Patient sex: M
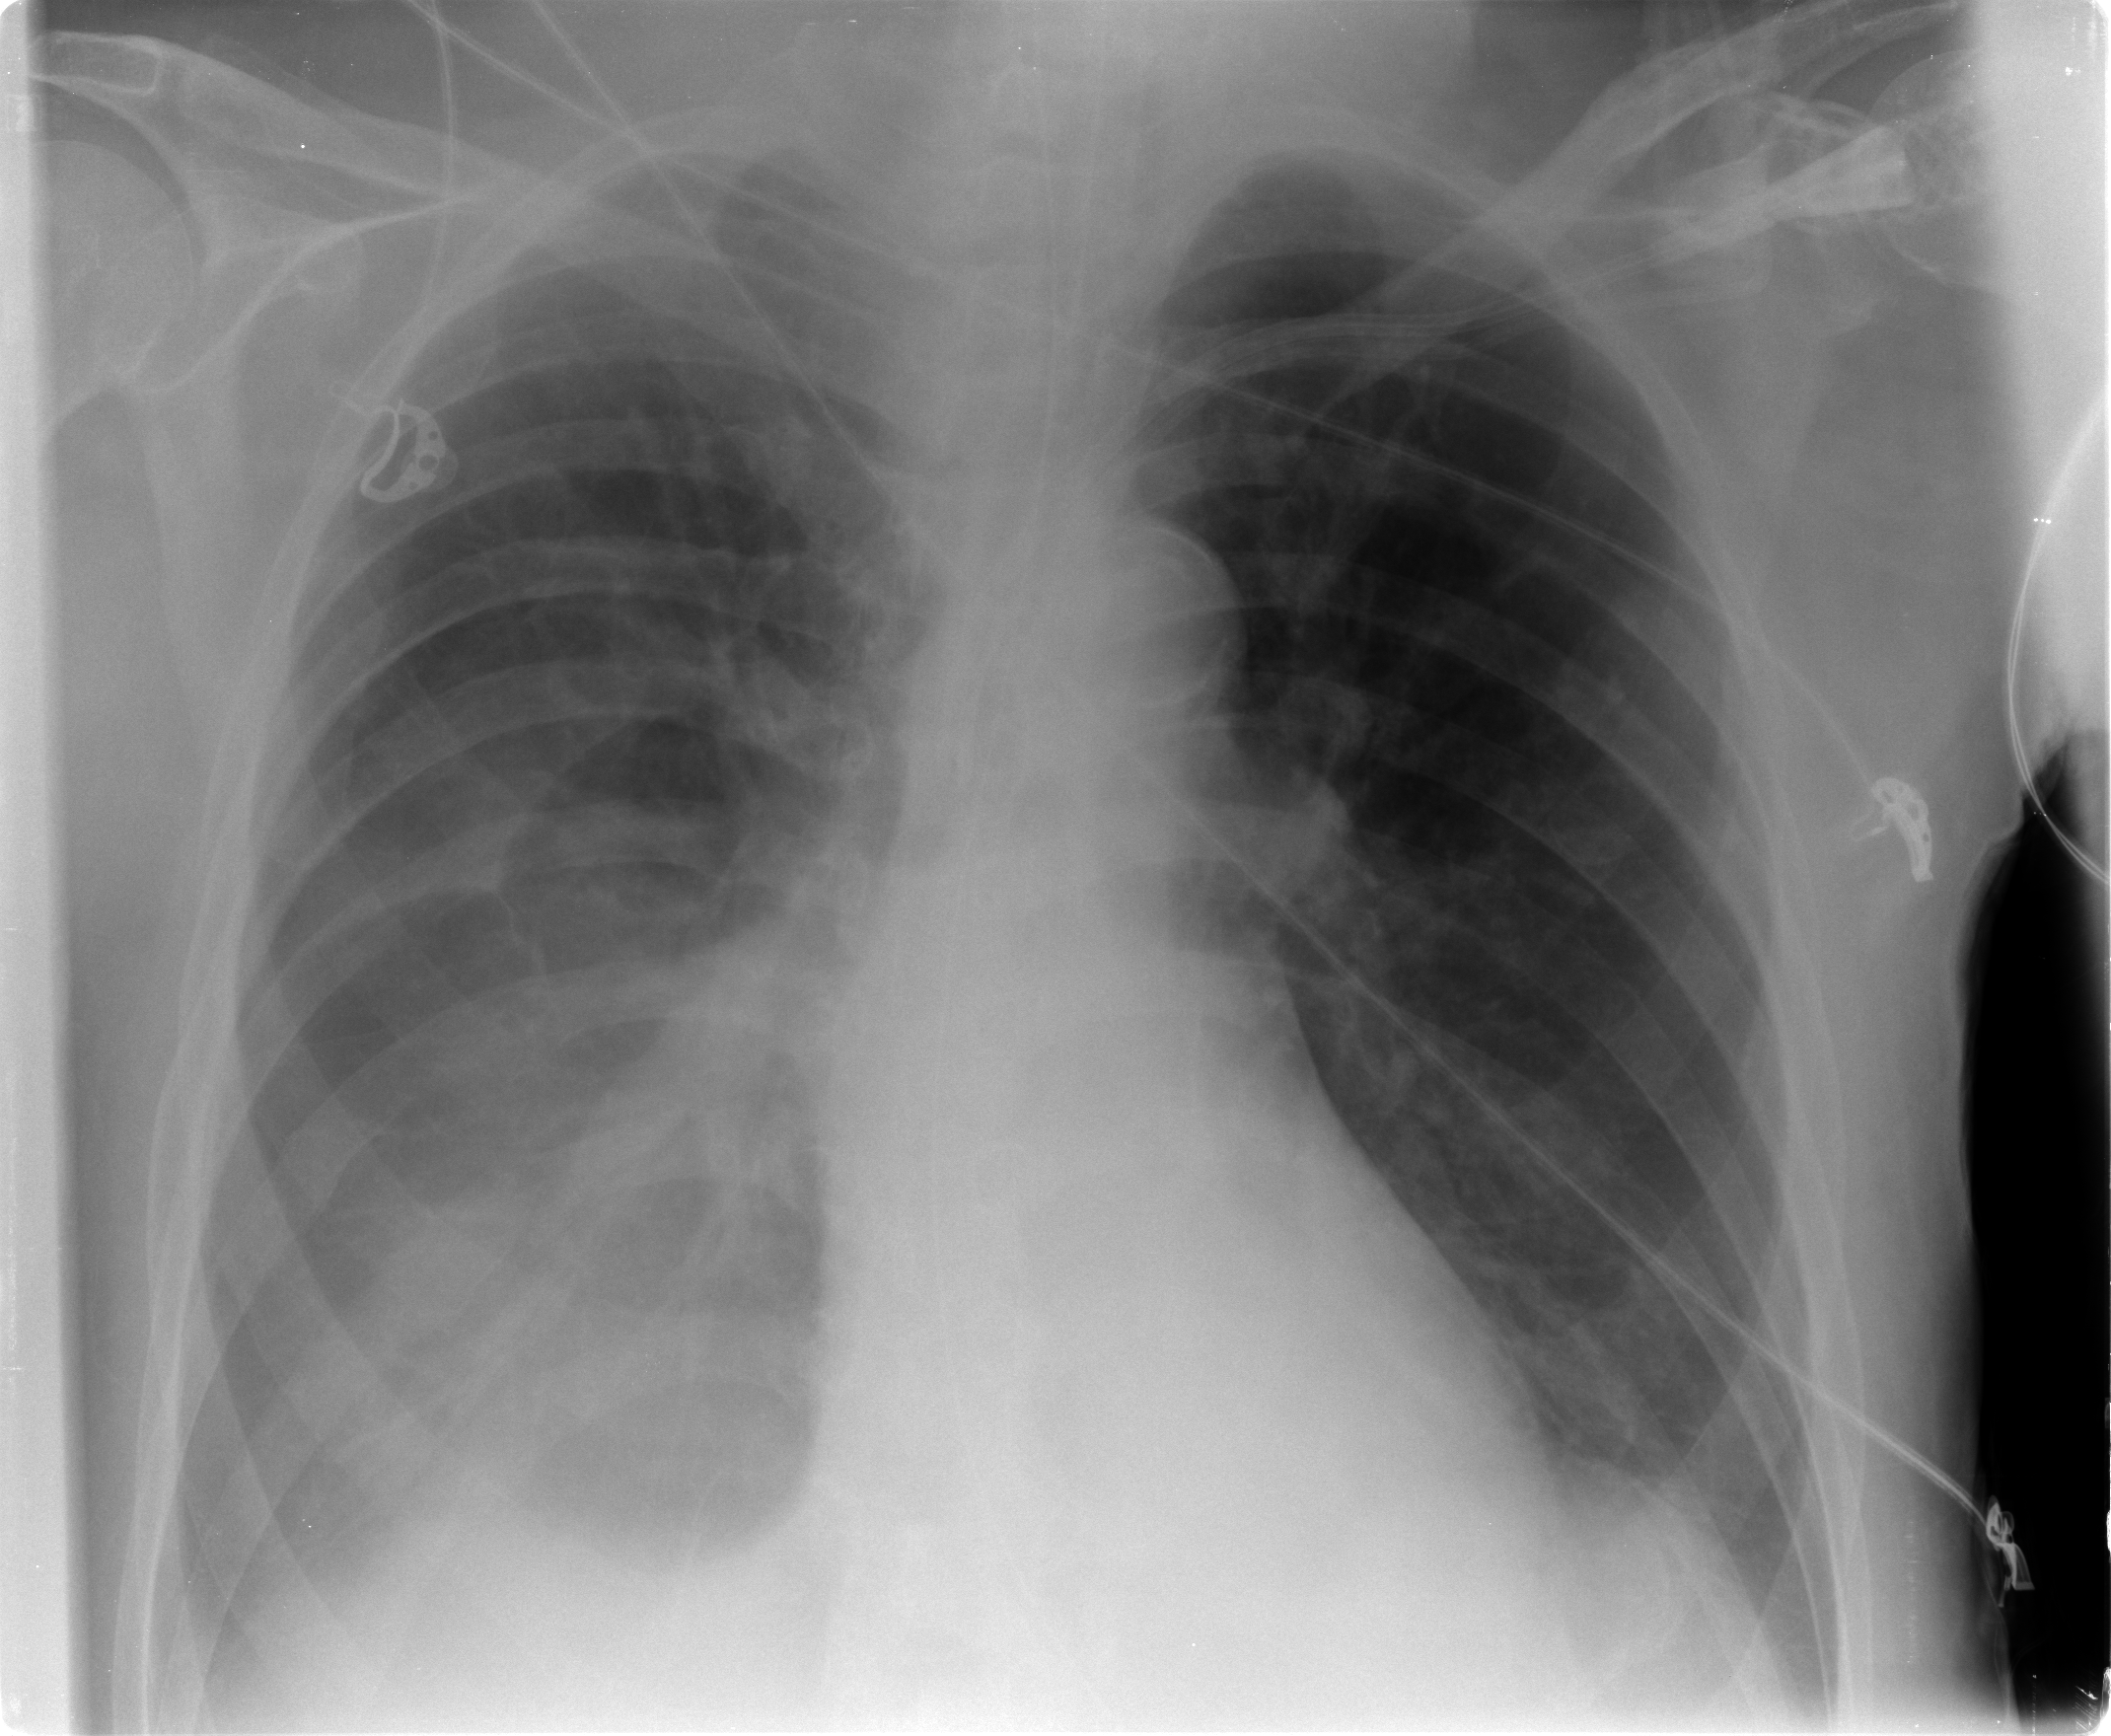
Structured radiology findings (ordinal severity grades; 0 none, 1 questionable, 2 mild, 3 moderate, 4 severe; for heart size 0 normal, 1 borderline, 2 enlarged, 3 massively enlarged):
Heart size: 2
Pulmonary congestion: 2
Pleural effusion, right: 2
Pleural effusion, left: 2
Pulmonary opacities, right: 0
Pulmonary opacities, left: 0
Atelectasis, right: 2
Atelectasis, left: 2